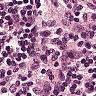
Metastatic tissue present: no